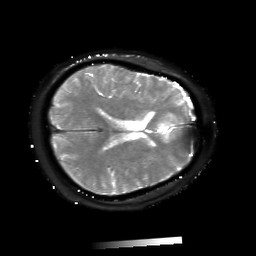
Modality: T2starmap
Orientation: axial
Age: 34
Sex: male
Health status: ill